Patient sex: M
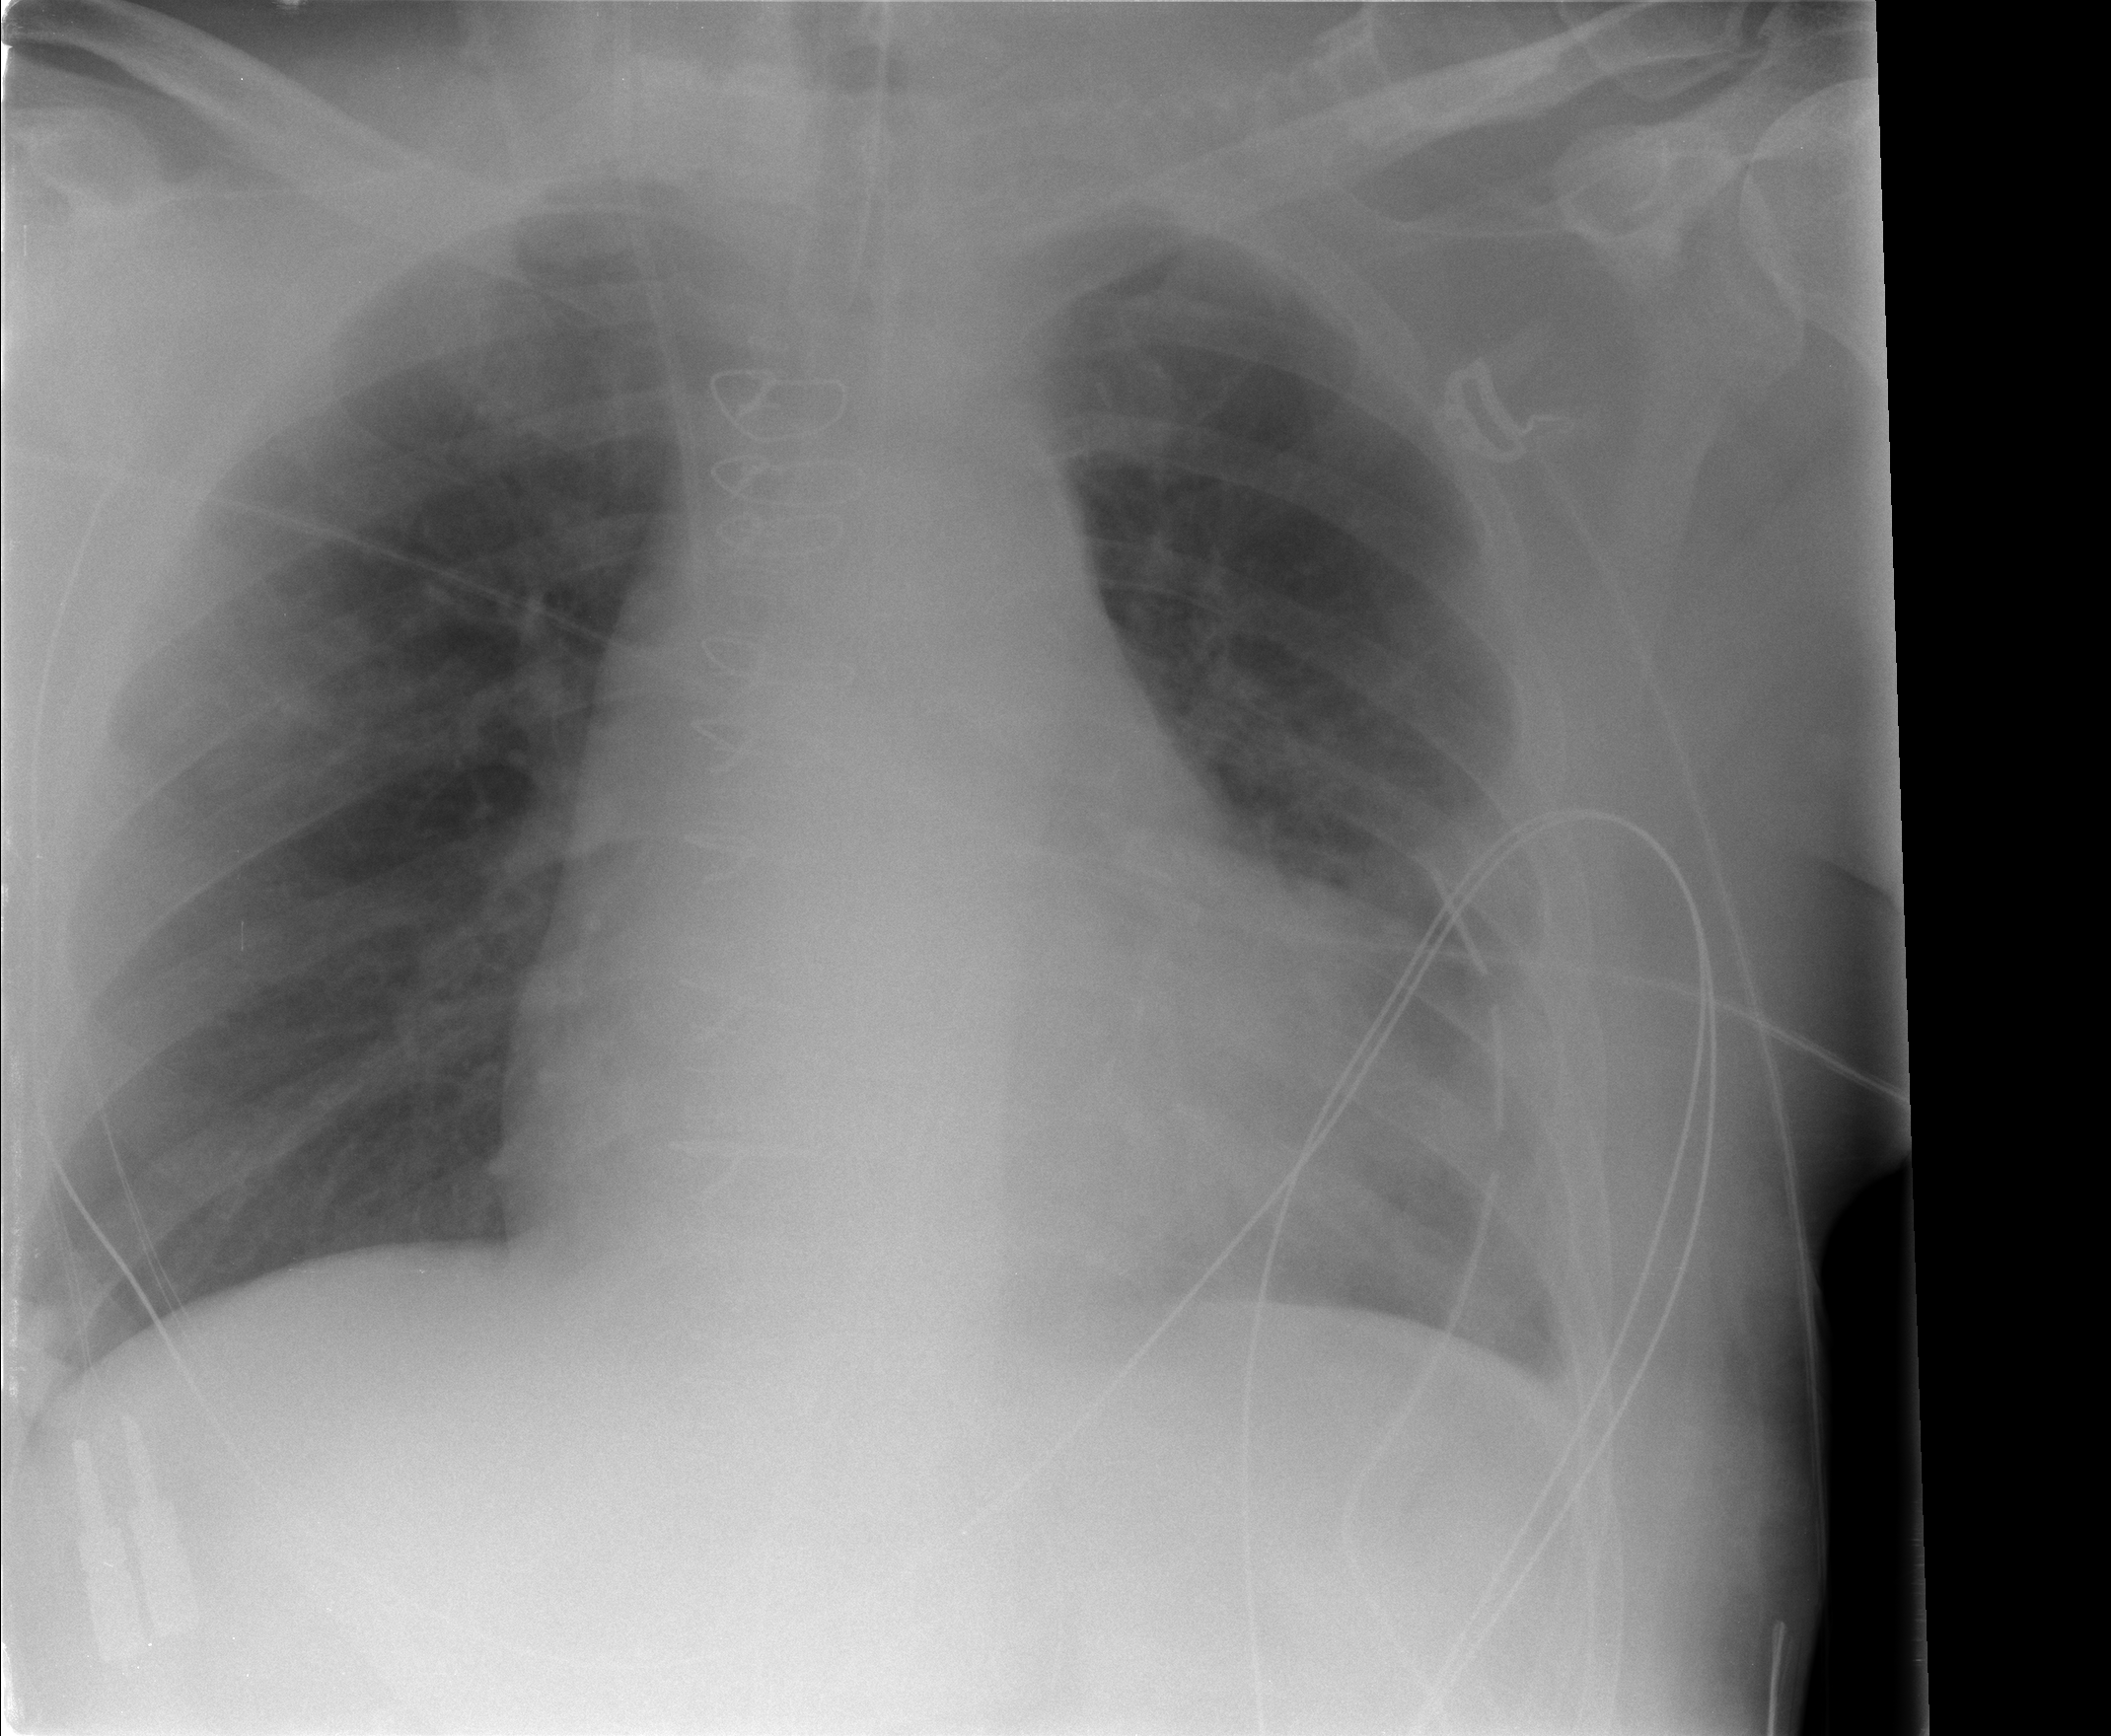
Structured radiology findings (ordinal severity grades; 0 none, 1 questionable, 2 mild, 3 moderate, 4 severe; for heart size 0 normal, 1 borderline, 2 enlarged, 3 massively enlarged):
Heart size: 2
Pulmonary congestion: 0
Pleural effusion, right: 0
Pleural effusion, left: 0
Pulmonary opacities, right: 0
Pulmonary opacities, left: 0
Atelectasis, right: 0
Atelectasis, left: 2